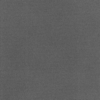
Label: dusty